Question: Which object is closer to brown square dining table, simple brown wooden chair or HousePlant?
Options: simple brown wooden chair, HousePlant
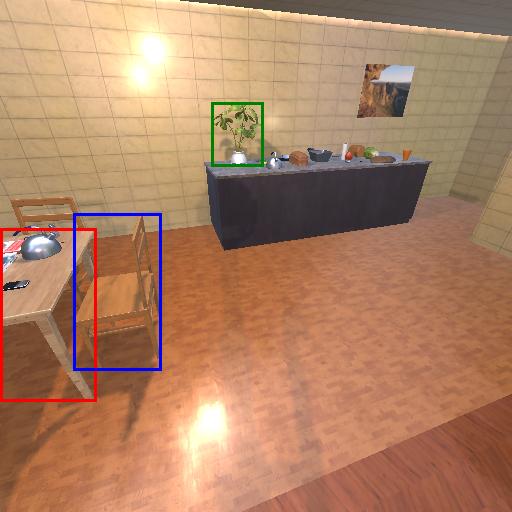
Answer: simple brown wooden chair